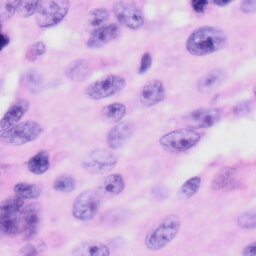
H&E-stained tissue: Skin